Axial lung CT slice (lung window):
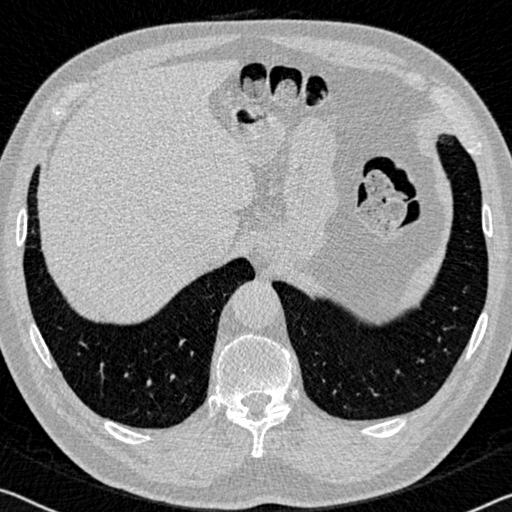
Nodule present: no